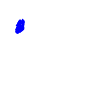
Particle: electron